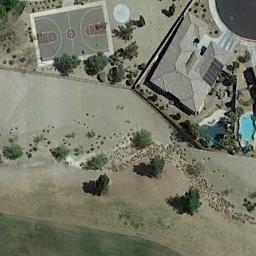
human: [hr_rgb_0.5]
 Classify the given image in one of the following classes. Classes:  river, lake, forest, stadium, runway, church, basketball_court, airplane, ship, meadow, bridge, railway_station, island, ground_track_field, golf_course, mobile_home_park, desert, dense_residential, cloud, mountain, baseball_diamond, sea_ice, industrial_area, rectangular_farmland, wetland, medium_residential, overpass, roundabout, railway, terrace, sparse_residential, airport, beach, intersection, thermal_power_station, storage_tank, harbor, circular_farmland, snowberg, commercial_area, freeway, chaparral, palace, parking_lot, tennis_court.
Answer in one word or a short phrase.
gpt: basketball_court